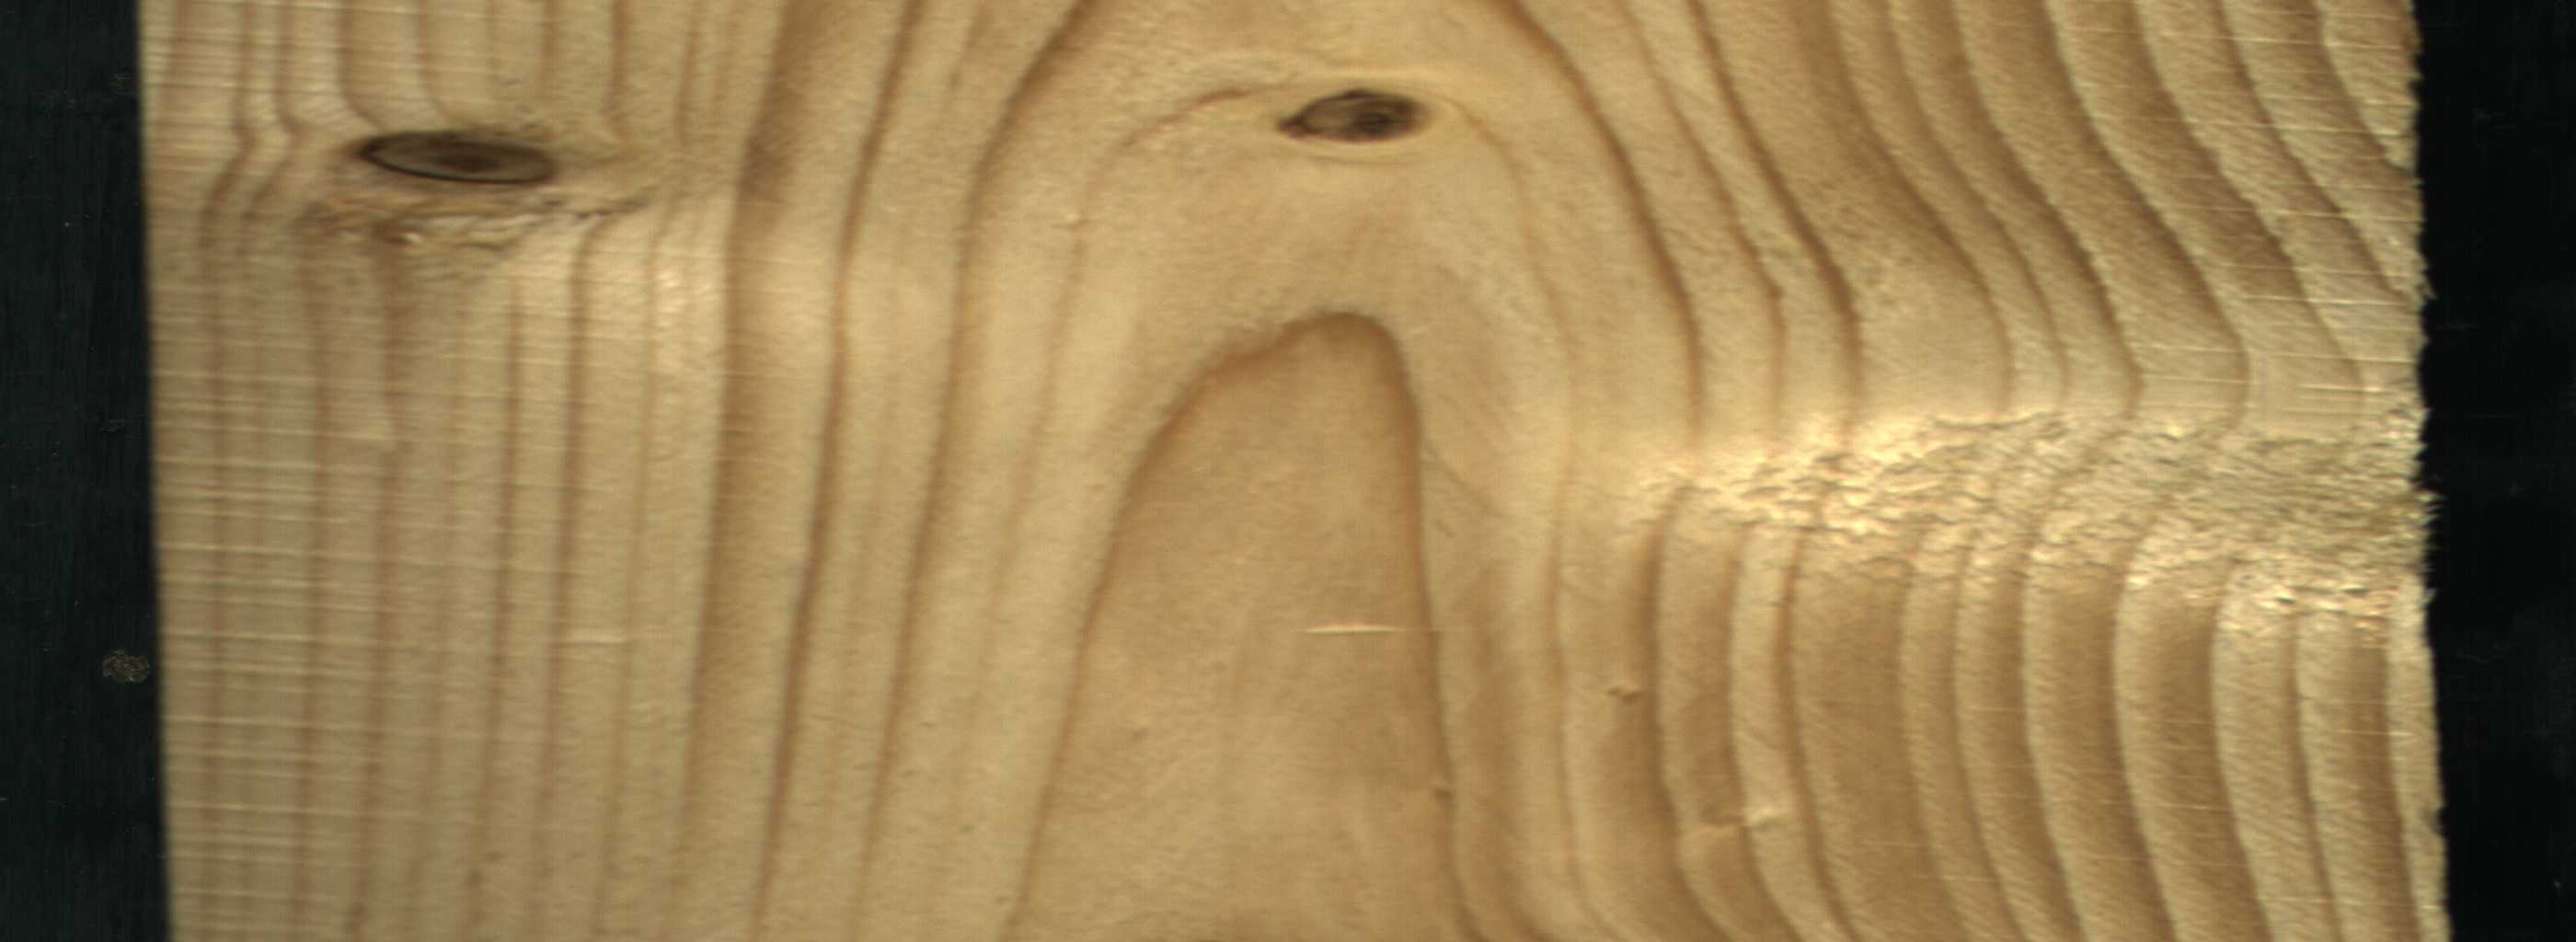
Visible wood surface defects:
Dead_Knot
Dead_Knot